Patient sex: M
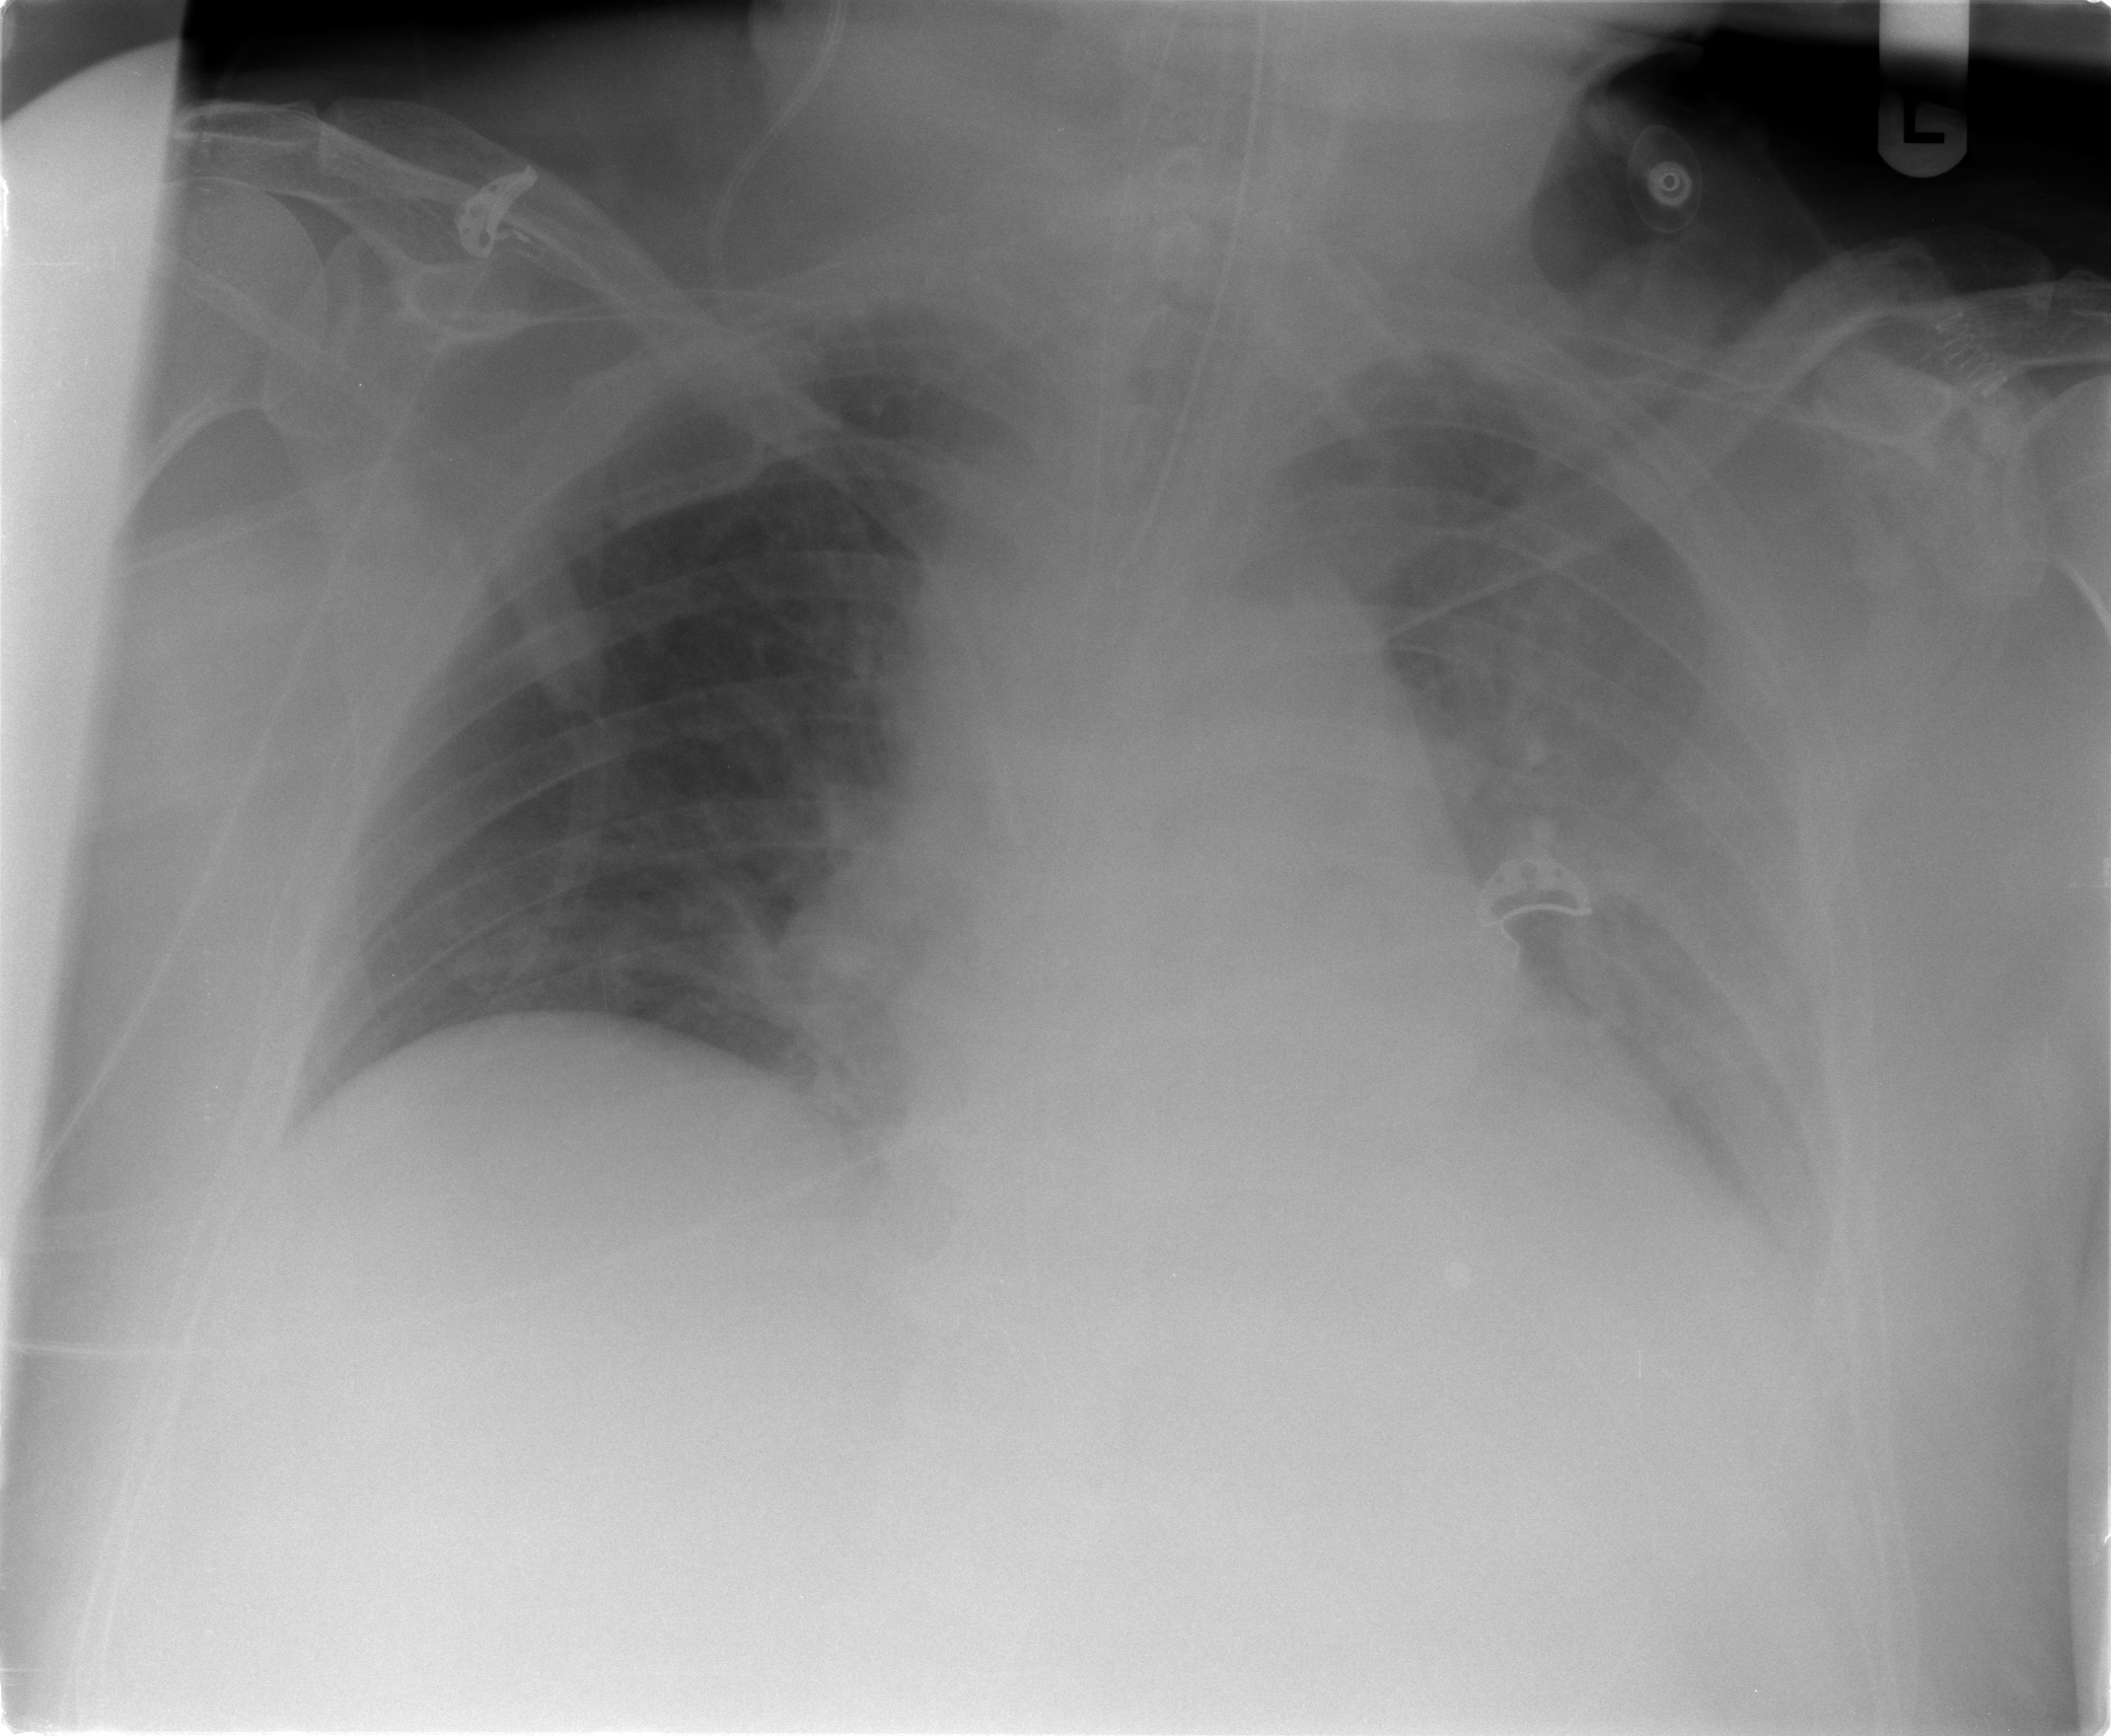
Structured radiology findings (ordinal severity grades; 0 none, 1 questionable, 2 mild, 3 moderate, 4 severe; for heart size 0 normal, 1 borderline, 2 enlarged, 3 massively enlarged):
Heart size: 2
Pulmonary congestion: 2
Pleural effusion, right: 0
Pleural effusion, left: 3
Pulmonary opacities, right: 0
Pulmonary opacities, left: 2
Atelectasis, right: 1
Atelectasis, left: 3